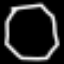
Label: octagon